Question: 'fatal: destination path '.' already exists and is not an empty directory.' is the response to 'git clone my-repo .' in my Nitrous.io box. I've deleted everything and running this from the root directory. Also, running 'ls' gives me nothing so it is an empty directory.
Am I missing something or is this an issue with how Nitrous.io is setup itself?

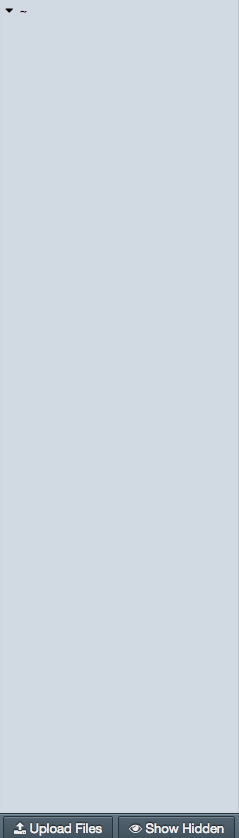
Answer: > running this from the root directory
Then, you must use 'git clone url .', because '.' refers to an existing folder (here, your root directory).
Use:
'''
git clone /url/to/my/repo: will create a 'repo' subfolder
# or
git clone /url/to/my/repo asubfolder: will create a 'subfolder'
'''